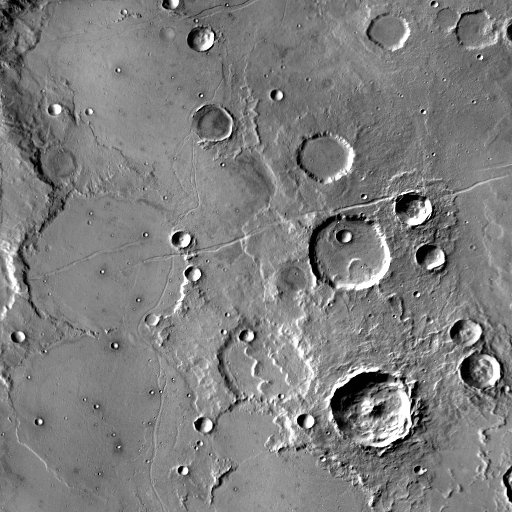
Crater classes present: Background, Other, Layered, Buried